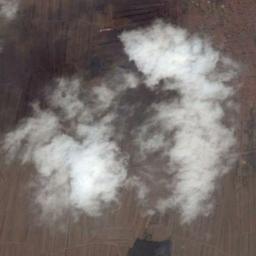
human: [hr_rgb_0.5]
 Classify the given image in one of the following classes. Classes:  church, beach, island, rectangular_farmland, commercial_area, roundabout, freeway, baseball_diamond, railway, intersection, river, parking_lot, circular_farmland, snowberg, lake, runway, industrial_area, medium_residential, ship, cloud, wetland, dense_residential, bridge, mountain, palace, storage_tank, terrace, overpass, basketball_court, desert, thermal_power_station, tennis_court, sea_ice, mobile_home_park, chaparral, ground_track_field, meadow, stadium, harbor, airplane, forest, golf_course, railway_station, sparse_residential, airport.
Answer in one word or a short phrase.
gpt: cloud